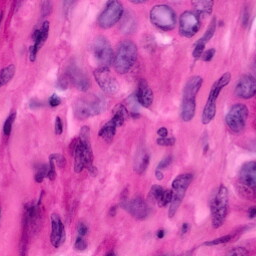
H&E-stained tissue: Pancreatic